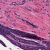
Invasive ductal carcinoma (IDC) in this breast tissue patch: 0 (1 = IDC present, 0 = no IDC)